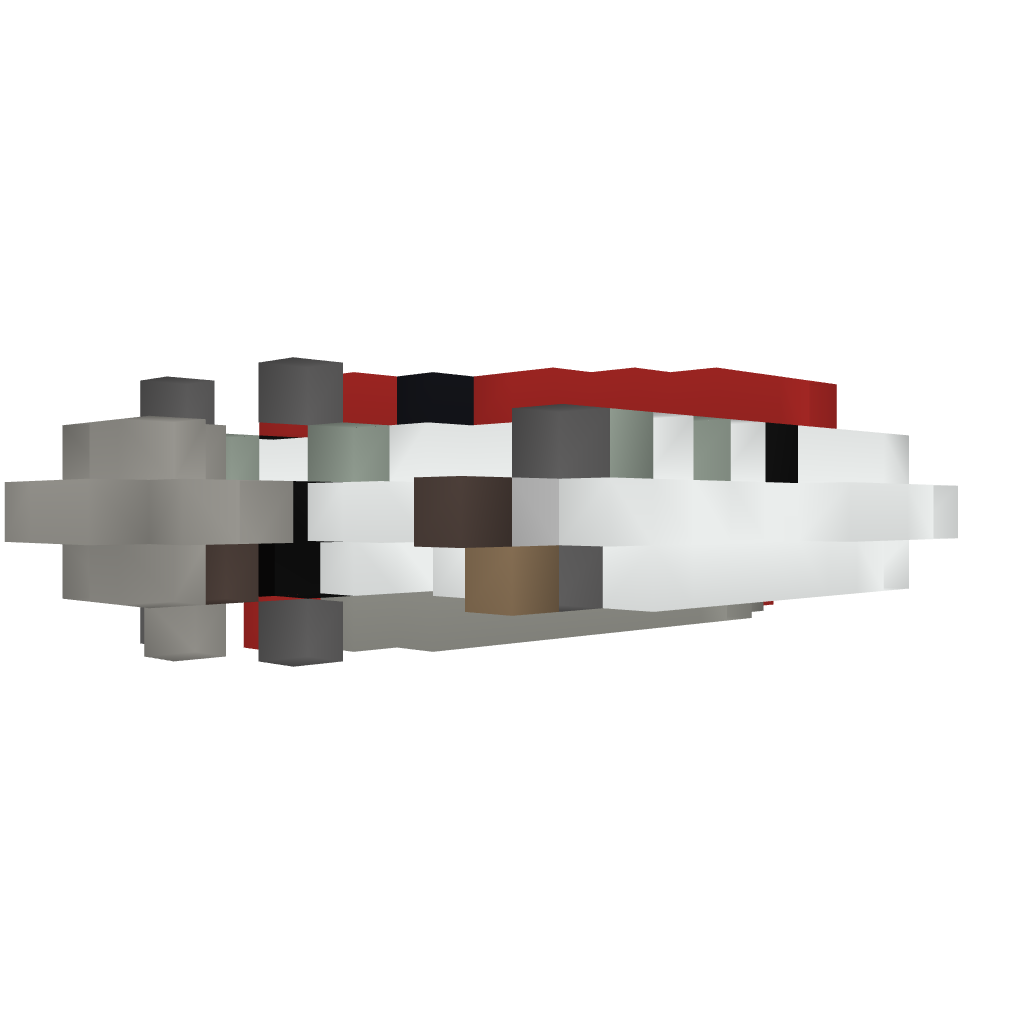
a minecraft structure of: Assault Airship - Silver Empire Warship Assault Craft